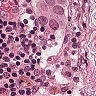
Metastatic tissue present: yes